Interaction volume radius: 10 \u00c5
Interaction volume height: 15 \u00c5
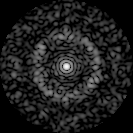
Disorder parameter: 0.7704